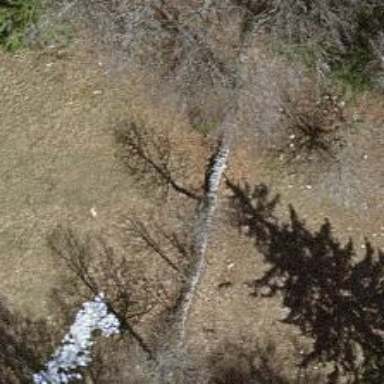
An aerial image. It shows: Single tag "natural: tree."